Question: I am reading java certification book and here is the question from the book. Please have a
look at the following directory structure shown in picture.

Here is the source code for A.class and B.java
'''
package xcom;
public class A{}
package xcom;
public class B extends A{}
'''
Which allows B.java to compile.
1. Set the current directory to test then invoke javac -classpath . xcom/B.java
2. Set the current directory to test then invoke javac -classpath xcom B.java
3. Set the current directory to test and then invoke javac -classpath xcom:. B.java
It says option 1 is correct and its actually compiling as well. My point is that basically in order for B.java to compile, it needs to find A.class. We are in directory test and when we say -classpath ., it searches for files in current directory. But A.class is not present in current directory. Can someone explain this concept to me?
Thanks,
Ben
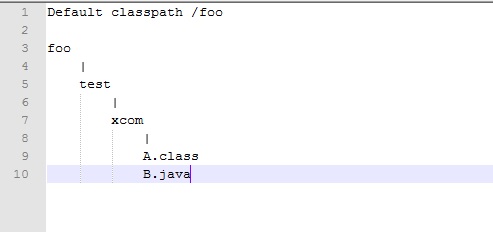
Answer: The period is telling it to search the current folder for the following path in this instance. Since you are setting the current directory to test and invoking
'-classpath . xcom/B.java'
it is like saying
'search this folder(the test folder) for xcom/B.java)'
There are some similar questions such as this one: <URL>